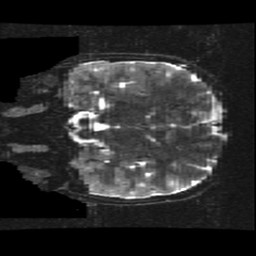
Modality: T2w
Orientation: coronal
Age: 10
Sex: male
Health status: ill
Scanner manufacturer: ge
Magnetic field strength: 3 T
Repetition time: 7.5 s
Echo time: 0.1015 s